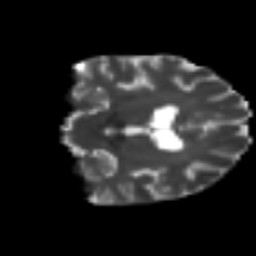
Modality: T2w
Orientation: coronal
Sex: female
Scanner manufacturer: ge
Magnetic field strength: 3 T
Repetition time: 7 s
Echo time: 0.08 s